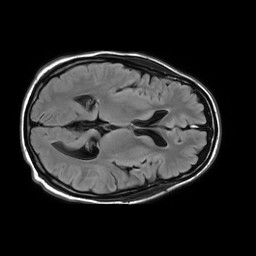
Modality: FLAIR
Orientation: axial
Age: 42
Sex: male
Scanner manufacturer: philips
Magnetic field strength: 1.5 T
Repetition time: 10 s
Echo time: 0.11 s